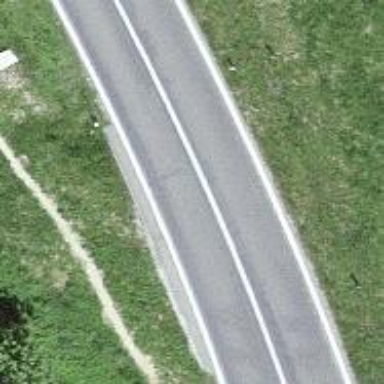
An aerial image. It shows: Secondary road.